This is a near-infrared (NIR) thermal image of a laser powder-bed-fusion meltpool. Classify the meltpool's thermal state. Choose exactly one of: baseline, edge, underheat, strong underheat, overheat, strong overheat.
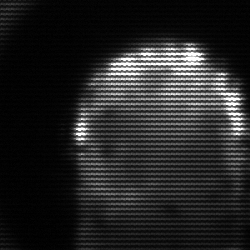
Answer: baseline